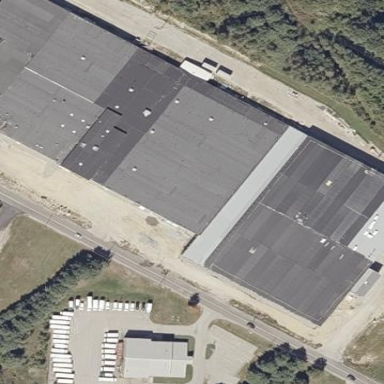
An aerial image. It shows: Industrial building.